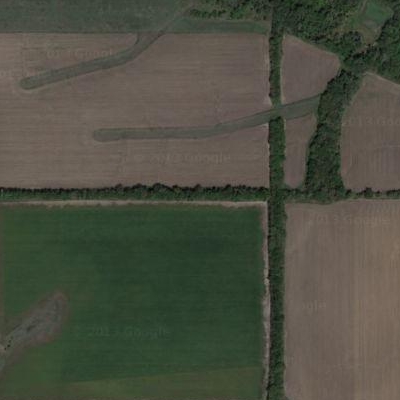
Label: bField